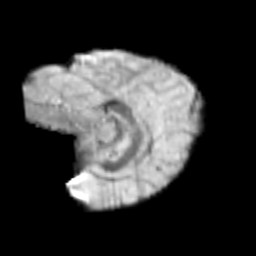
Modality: T2w
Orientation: sagittal
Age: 9
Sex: female
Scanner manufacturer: siemens
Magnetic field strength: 3 T
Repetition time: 3.8 s
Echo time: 0.07 s